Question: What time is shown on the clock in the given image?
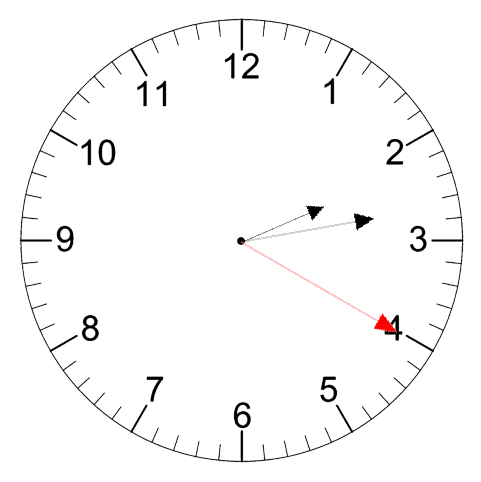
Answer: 02:13:20